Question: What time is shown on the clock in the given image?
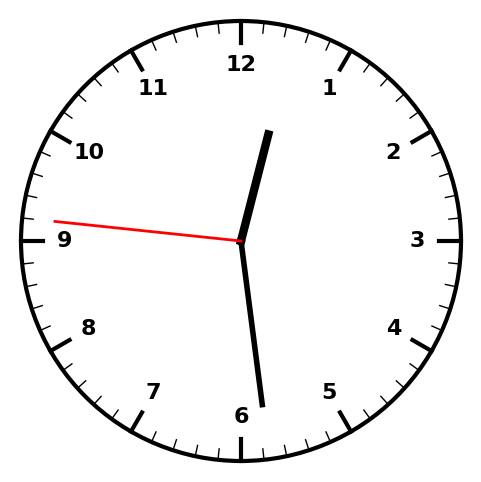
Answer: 12:28:46